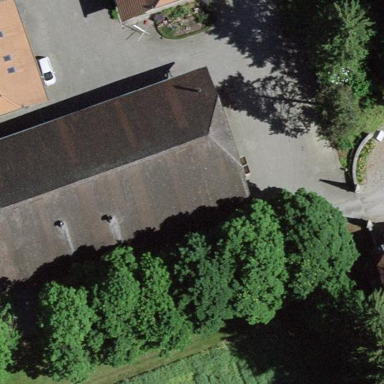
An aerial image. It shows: Rural barn.